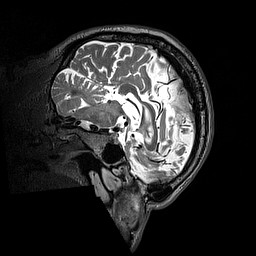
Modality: T2w
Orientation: sagittal
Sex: male
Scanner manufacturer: siemens
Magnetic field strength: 3 T
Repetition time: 3.2 s
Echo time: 0.409 s